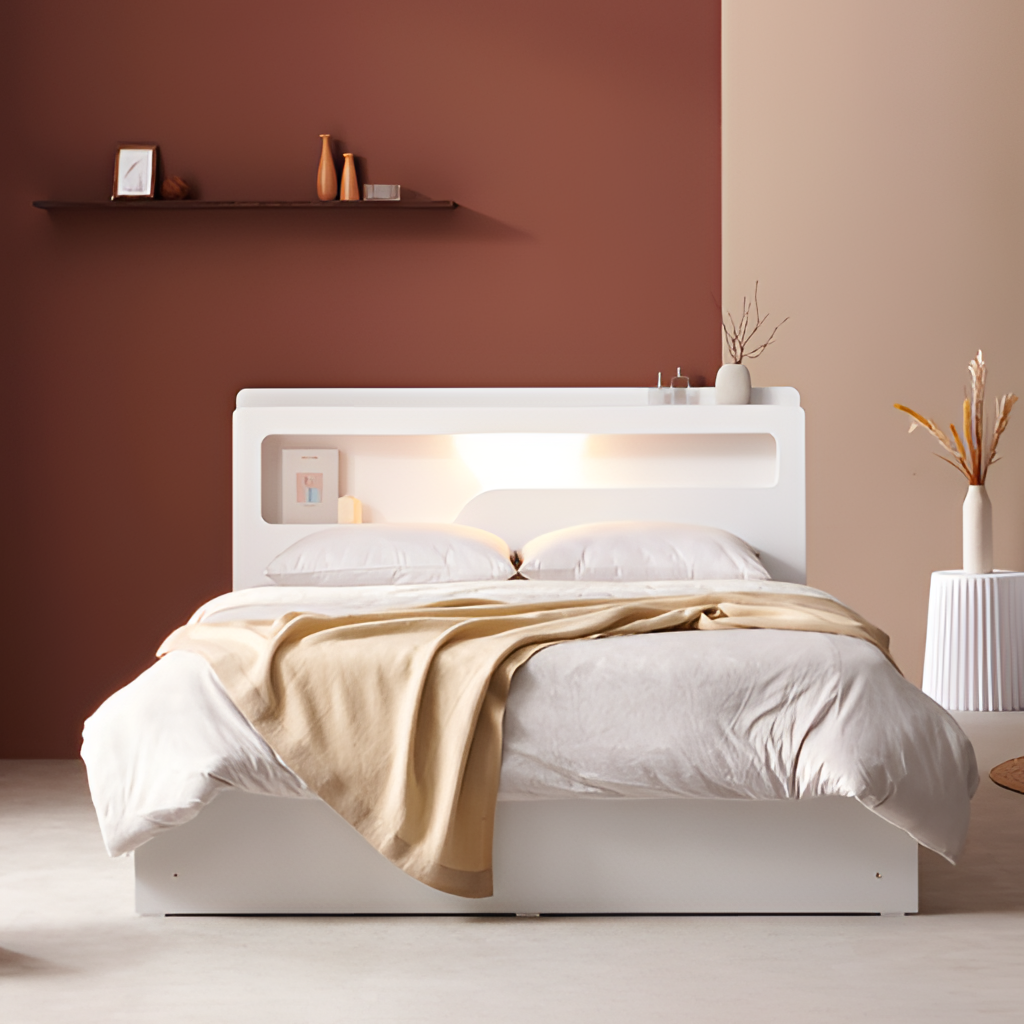
bedroom, white wood backlit headboard bed, paint wallpaper, with vertical two tone pattern, concrete flooring, with solid pattern, minimalist